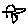
Label: cat